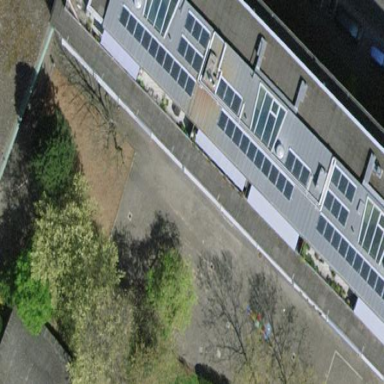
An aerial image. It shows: School.